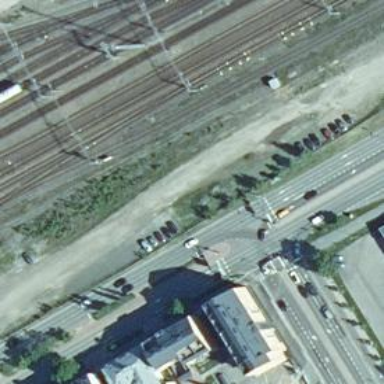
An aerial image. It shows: Asphalt footway with traffic island that includes crossing.